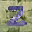
Label: 2